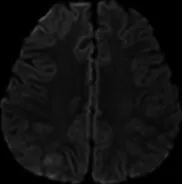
Brain MRI of patient #1 showed multiple high signal intensities on DWI in the right frontotemporal cortex (A-F).
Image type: radiology (mri)